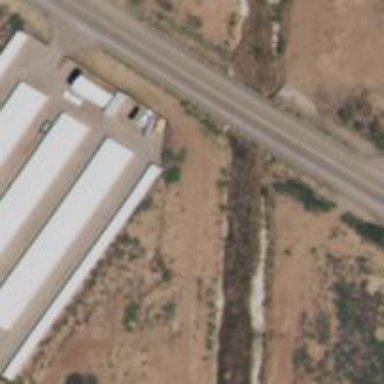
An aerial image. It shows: Culvert tunnel.